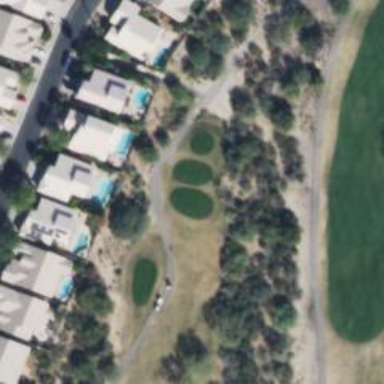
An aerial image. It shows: Golf tee.